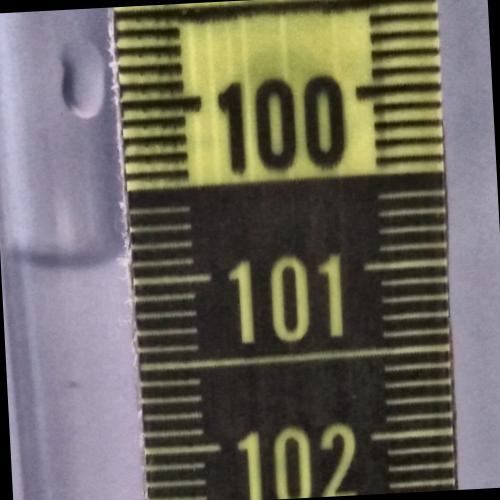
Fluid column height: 100.9 cm